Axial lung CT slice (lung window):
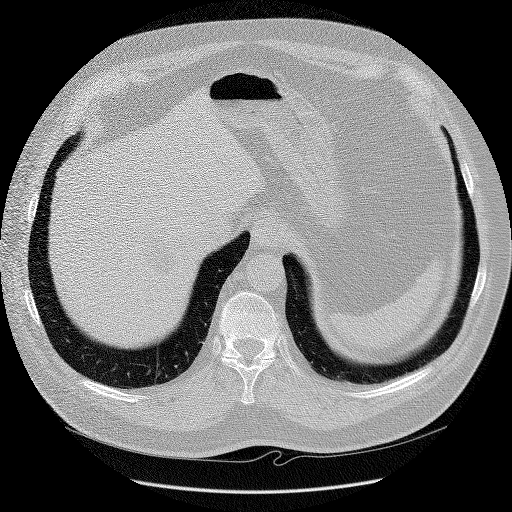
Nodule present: no